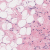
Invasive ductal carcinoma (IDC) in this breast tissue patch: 0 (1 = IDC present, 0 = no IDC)